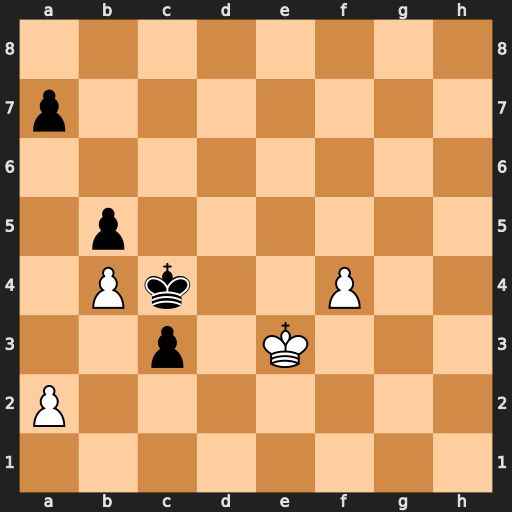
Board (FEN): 8/p7/8/1p6/1Pk2P2/2p1K3/P7/8
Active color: w
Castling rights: -
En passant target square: -
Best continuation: f5 c2 Kd2 c1=Q+ Kxc1